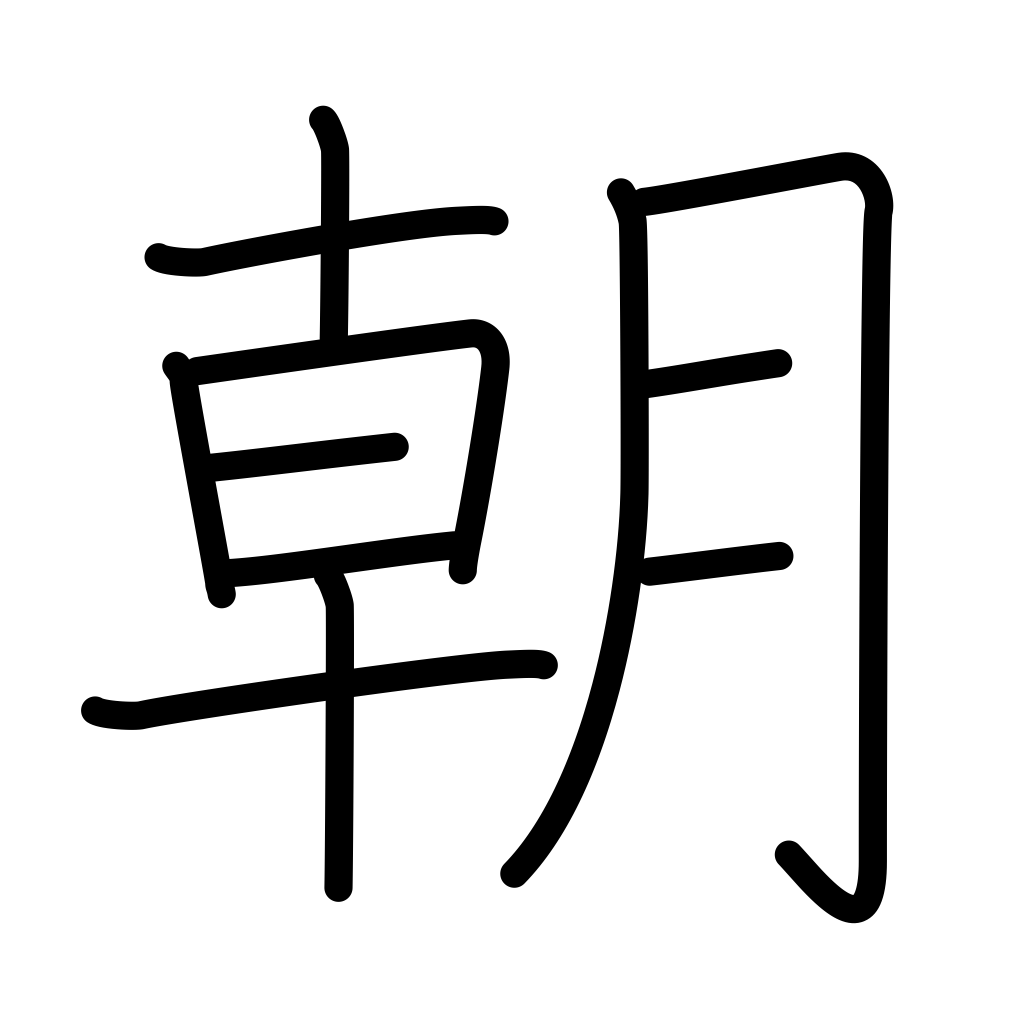
Meaning: morning, dynasty, regime, epoch, period